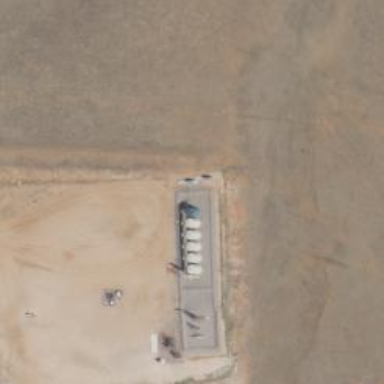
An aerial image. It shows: Storage tank that is man-made.